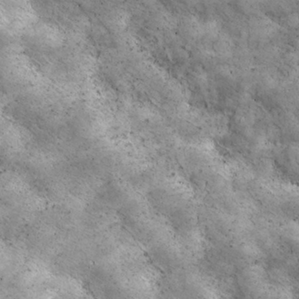
Label: non_frost